Field crop: tomato
Growth stage: 1
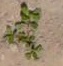
Species: portulaca